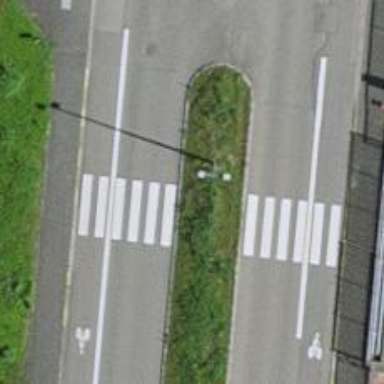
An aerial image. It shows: Marked zebra crossing with island.